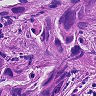
Metastatic tissue present: yes